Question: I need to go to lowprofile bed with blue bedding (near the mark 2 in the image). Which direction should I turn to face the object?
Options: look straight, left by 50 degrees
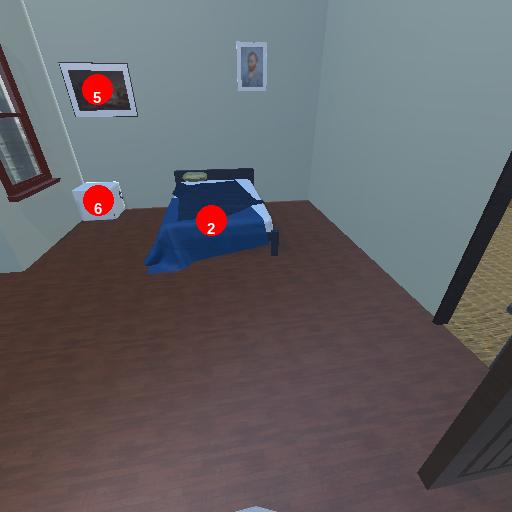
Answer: look straight